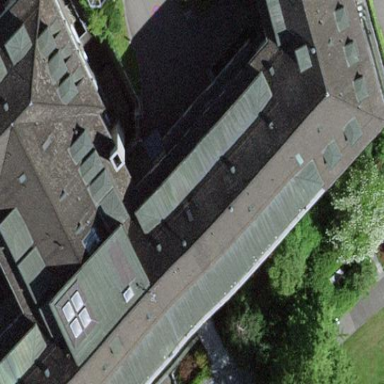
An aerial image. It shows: Hospital building.